Question: I'm looking for a .Net control for one of my latest projects.
Essentially I need a thumbnail checkbox, or an image checkbox.
In fact, this screenshot from inside windows shows EXACTLY what I want.

Does anyone know of a control I can download somewhere with this functionality? If not, I can make a custom control, but that's much more involved and kind of a pain. I'll do it if I must, but I'd have trouble getting started on that too.
Thanks.
EDIT: This is for WPF apps. AKA Xaml.
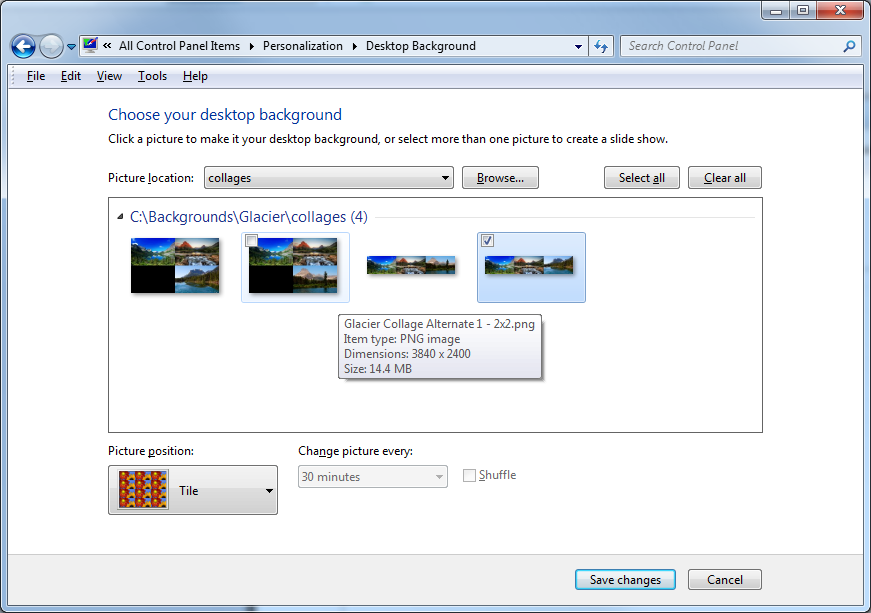
Answer: Would you believe it : All you need is a single, regular 'CheckBox'!
Its 'BackgroundImage' has 'Zoom' capability and with a few lines you can pimp it up to look pretty cool. The first row is the original method; in the second row you can see the effect of the hoverImage function: The images are padded and have a drop shadow:

Here is the function to create it:
'''
CheckBox imageCheckBox(Image img, Size size, string name)
{
CheckBox cbx = new CheckBox();
cbx.AutoSize = false;
cbx.Text = "";
cbx.CheckAlign = ContentAlignment.TopLeft;
cbx.BackgroundImageLayout = ImageLayout.Zoom;
cbx.Size = size;
cbx.BackgroundImage = img;
cbx.Name = name;
cbx.Padding = new System.Windows.Forms.Padding(3, 3, 0, 0);
cbx.BackColor = SystemColors.Control;
cbx.CheckedChanged += (s, e) =>
{
cbx.BackColor = cbx.Checked ? SystemColors.Control : SystemColors.Window;
};
cbx.MouseEnter += (s, e) =>
{
cbx.BackColor = cbx.Checked ? SystemColors.GradientActiveCaption :
SystemColors.GradientInactiveCaption;
};
cbx.MouseLeave += (s, e) =>
{
cbx.BackColor = cbx.Checked ? SystemColors.Control : SystemColors.Window;
};
cbx.Paint += (s, e) =>
{
if (cbx.ClientRectangle.Contains(cbx.PointToClient(Cursor.Position))
|| cbx.Checked))
e.Graphics.DrawRectangle(Pens.DarkGray, 0, 0,cbx.Width-1,cbx.Height-1);
};
return cbx;
}
'''
Add a 'FlowLayoutPanel' to your project and call it like this:
'''
size = new Size(200, 80);
flowLayoutPanel1.Controls.Add(imageCheckBox(yourImage1, size, "checkBox1"));
flowLayoutPanel1.Controls.Add(imageCheckBox(yourImage2, size, "checkBox2"));
flowLayoutPanel1.Controls.Add(imageCheckBox(yourImage3, size, "checkBox3"));
'''
Depending on how you want to acces them later you may want to keep references to the 'CheckBoxes' in maybe a 'Dictionary' before you add them to the 'FLP', to access them by 'Name'.
I have added a little style by coding the 'CheckedChanged', 'MouseEnter' and 'MouseLeave' events and by adding a border in a conditional 'Paint' event..
The result is already pretty good. To mimick the padding and the stylish drop shadow you can use this function:
'''
Bitmap hoverImage(Image img, Size size, Padding pad)
{
Bitmap bmp = new Bitmap(size.Width, size.Height);
// client rectangle
Rectangle cRect = new Rectangle(pad.Left, pad.Top,
size.Width - pad.Left - pad.Right, size.Height - pad.Top - pad.Bottom);
// image proportion
float fi = 1f * img.Width / img.Height;
// target size
int nw = fi >= 1 ? cRect.Width : (int)(1f * cRect.Width / fi);
int nh = (int)(1f * nw / fi);
if (nh > cRect.Height)
{
nh = cRect.Height;
nw = (int)(1f * nh * fi);
}
Size nSize = new Size(nw, nh);
Point dPoint = new Point(pad.Left + (cRect.Width - nw) / 2,
pad.Top + (cRect.Height - nh) / 2);
using ( Graphics G = Graphics.FromImage(bmp) )
{
Rectangle dRect = new Rectangle(dPoint, nSize);
Rectangle sRect = new Rectangle(Point.Empty, img.Size);
Rectangle shRect = new Rectangle(dRect.X - 3, dRect.Y - 3,
dRect.Width + 8, dRect.Height + 8);
for (int i = 0; i < 6; i++)
{
using (Pen pen = new Pen(Color.FromArgb(i * 15, Color.Black)))
G.DrawRectangle(pen, shRect);
shRect.Inflate(-1, -1);
}
G.DrawImage(img, dRect, sRect, GraphicsUnit.Pixel);
}
return bmp;
}
'''
Change this in the 'imageCheckBox' code:
'''
// cbx.BackgroundImage = img;
cbx.BackgroundImage = hoverImage( img, size,new Padding(10, 10, 10, 10) ) ;
'''
And as we are ceating a fresh Bitmap add a Disposed event along with the other events to clean up the GDI resources:
'''
cbx.Disposed += (s, e) => {
if (cbx.BackgroundImage != null) cbx.BackgroundImage.Dispose(); };
'''